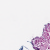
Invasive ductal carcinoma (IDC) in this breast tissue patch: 0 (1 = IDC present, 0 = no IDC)